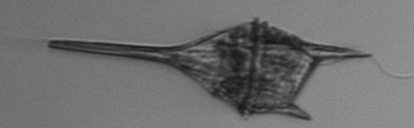
Label: Tripos_lineatus